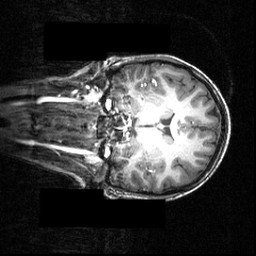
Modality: T1w
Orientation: coronal
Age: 12
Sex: female
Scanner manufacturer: siemens
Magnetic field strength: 3.951 T
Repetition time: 1.5 s
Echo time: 0.00335 s